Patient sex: M
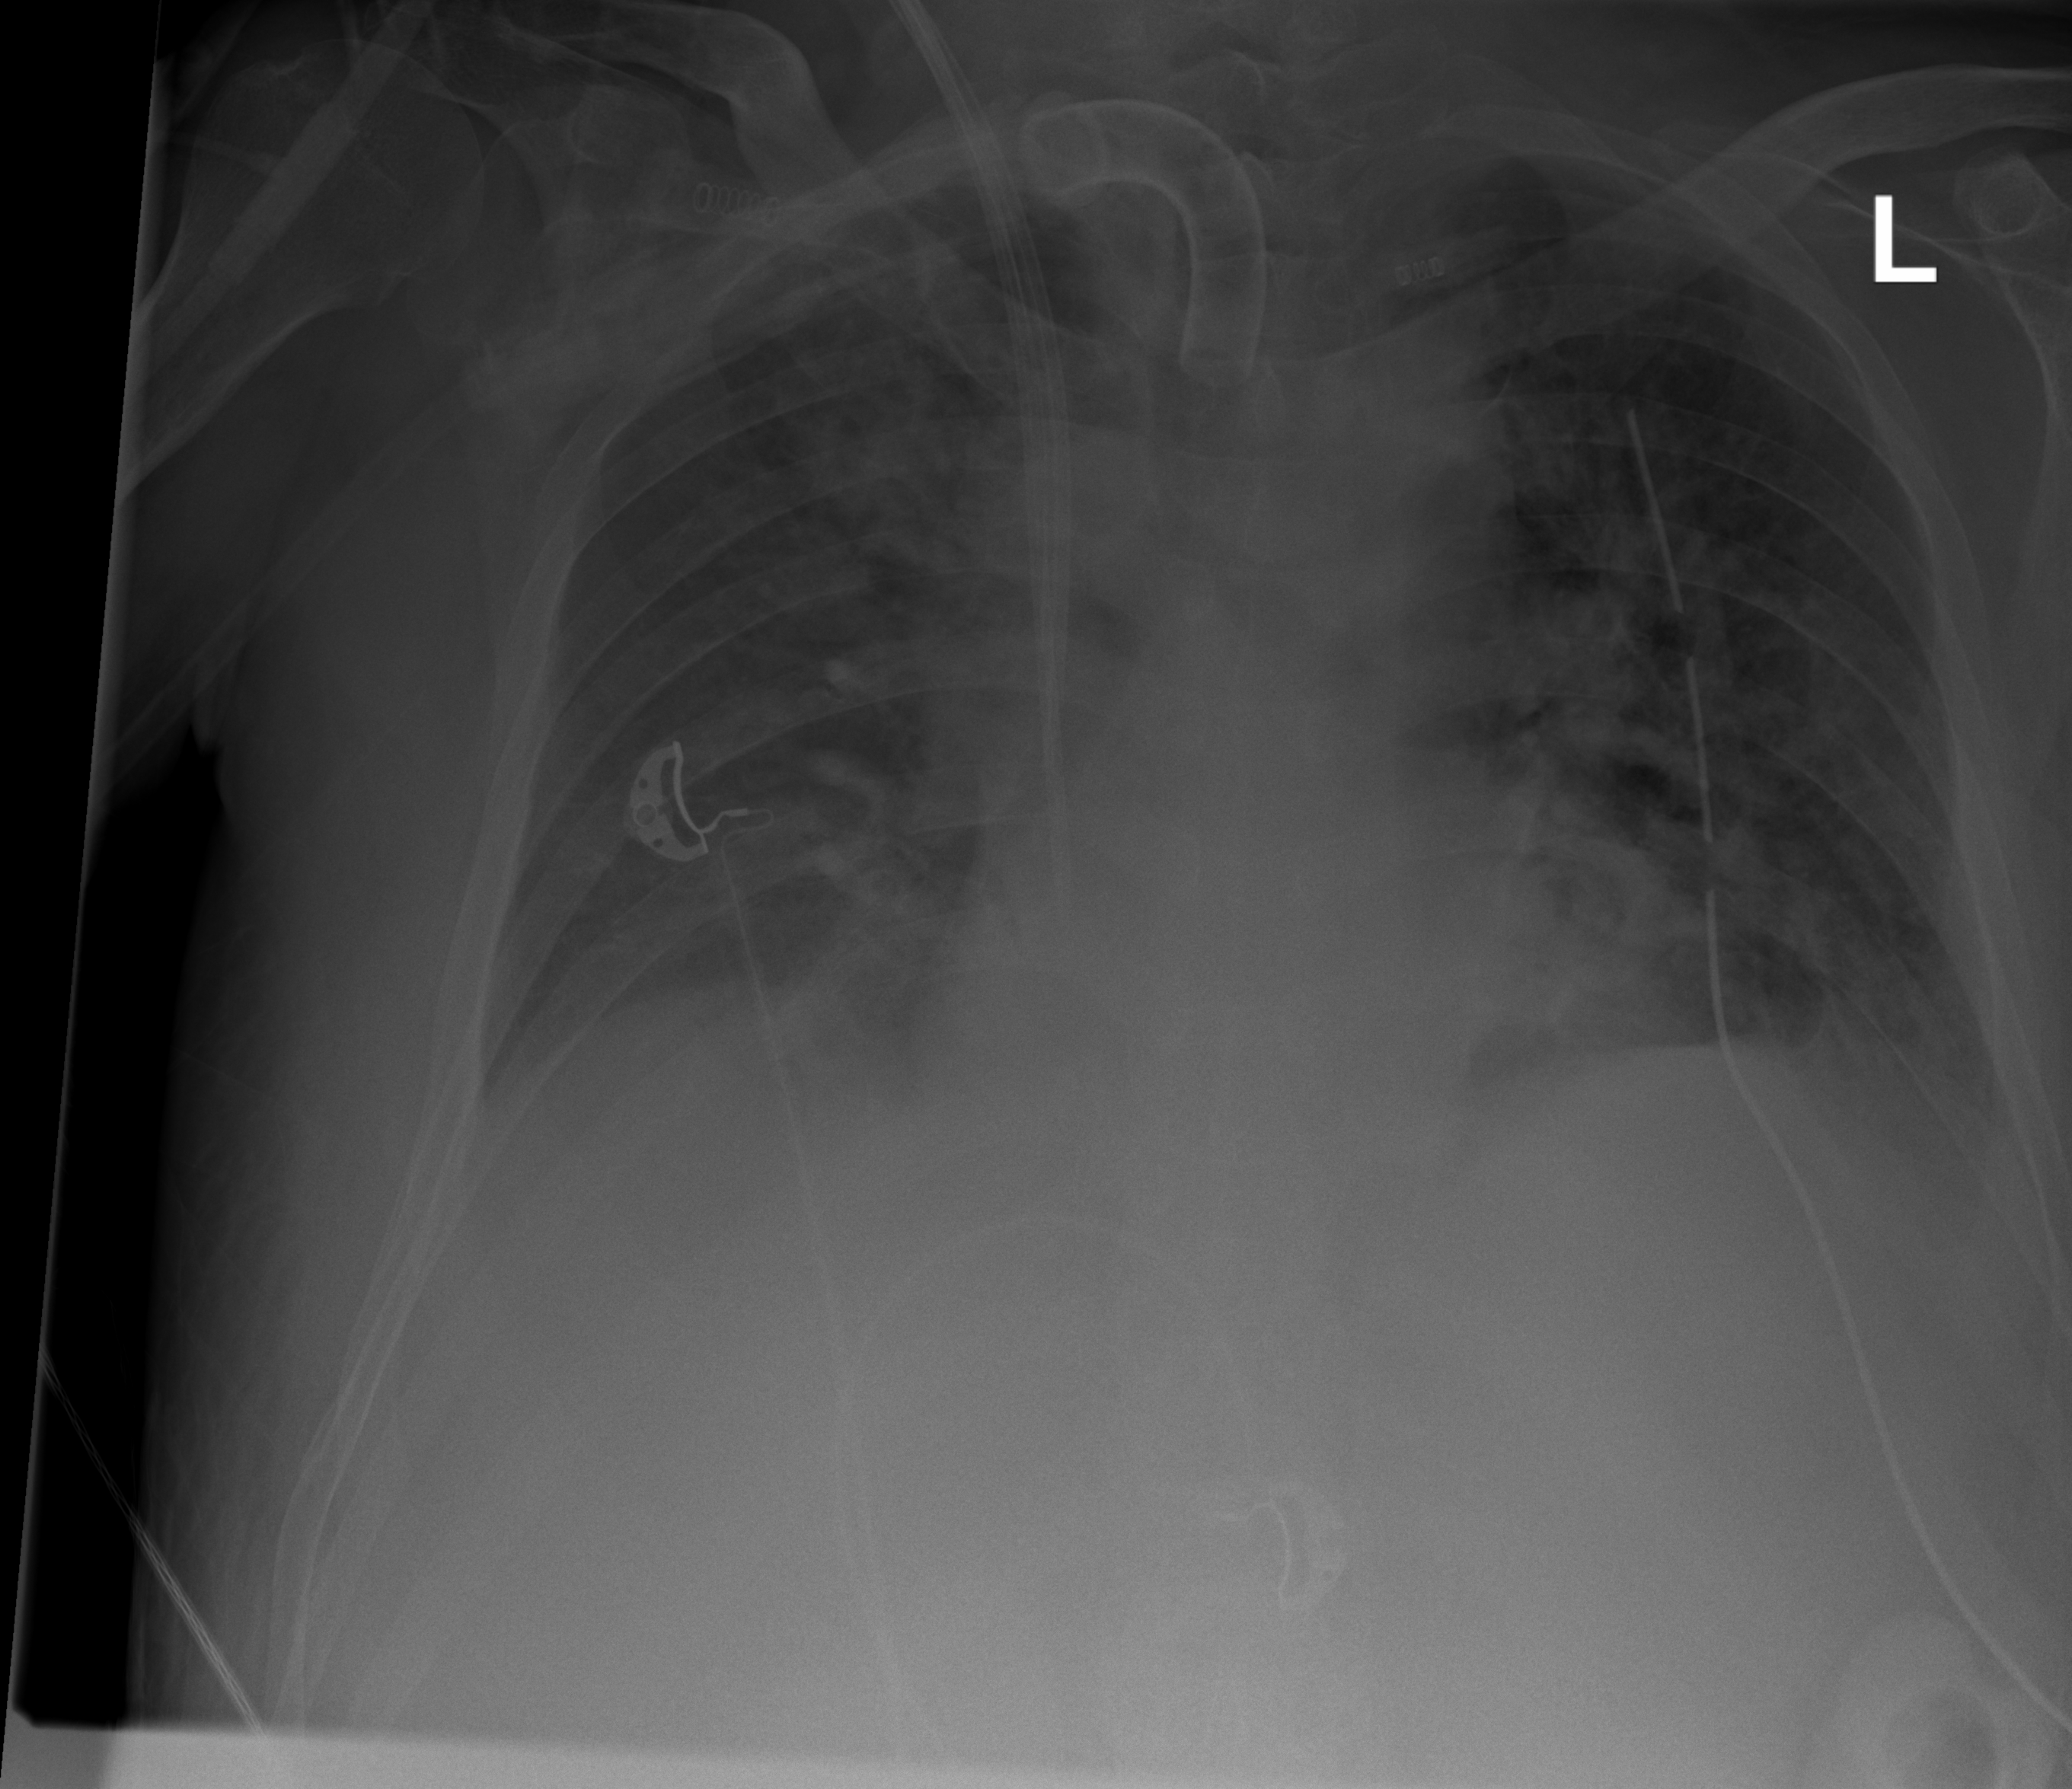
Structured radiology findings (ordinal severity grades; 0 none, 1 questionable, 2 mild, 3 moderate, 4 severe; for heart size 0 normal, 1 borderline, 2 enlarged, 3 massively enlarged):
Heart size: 2
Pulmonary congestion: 2
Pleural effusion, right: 2
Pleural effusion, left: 2
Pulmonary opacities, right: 2
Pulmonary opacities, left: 2
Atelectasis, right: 2
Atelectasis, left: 2